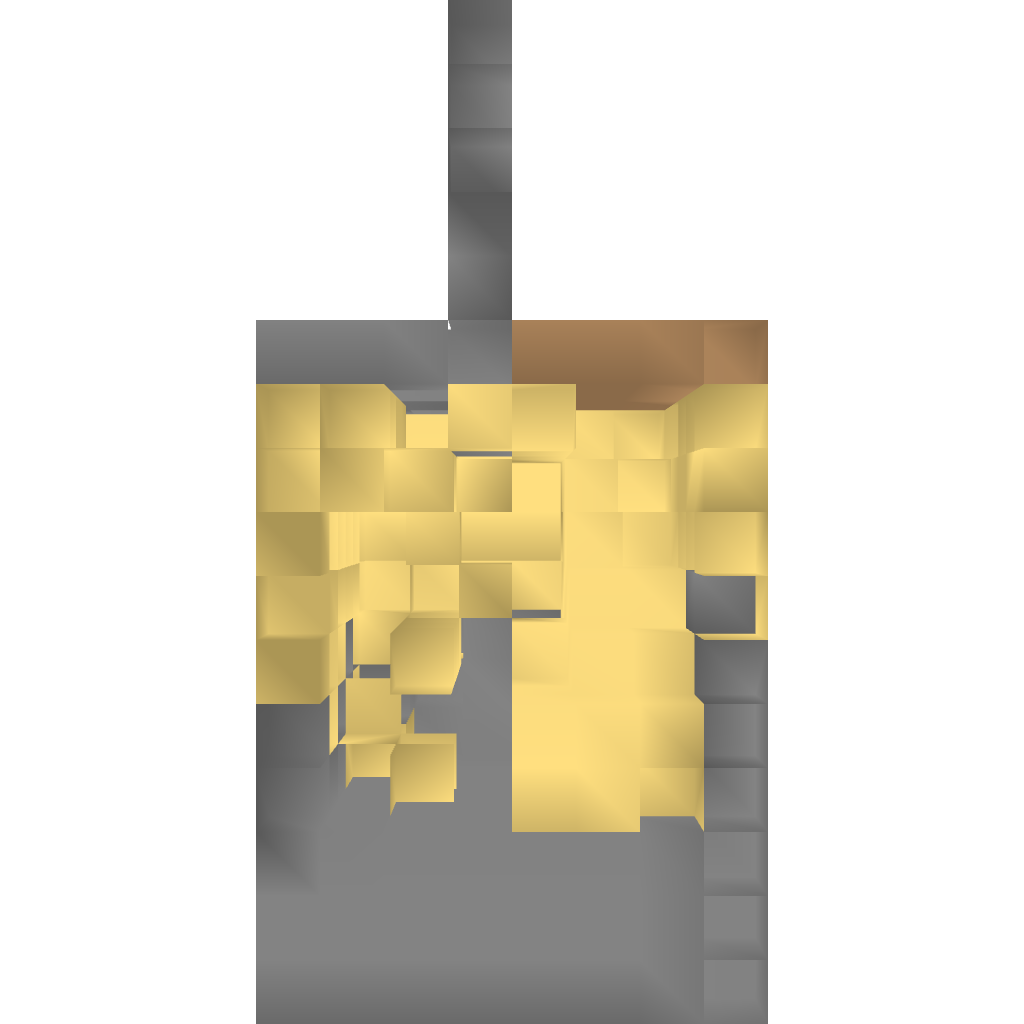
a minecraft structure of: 2W 3H Piston Gravel Door bad low quality